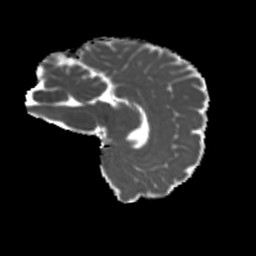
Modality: MD
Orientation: sagittal
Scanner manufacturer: siemens
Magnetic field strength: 3 T
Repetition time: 4 s
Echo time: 0.0594 s